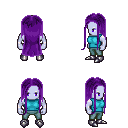
a pixel art fantasy rpg character, male body template, dark elf, purple skin, teal sleeveless shirt, teal pants, purple extra-long hairstyle, metal boots, four views (front, back, left, right), 2x2 character sprite sheet, small pixel art, hard edges, no anti-aliasing